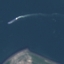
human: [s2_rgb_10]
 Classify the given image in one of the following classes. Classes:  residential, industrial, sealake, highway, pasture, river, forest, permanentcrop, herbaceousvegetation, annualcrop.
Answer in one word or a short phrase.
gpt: SeaLake